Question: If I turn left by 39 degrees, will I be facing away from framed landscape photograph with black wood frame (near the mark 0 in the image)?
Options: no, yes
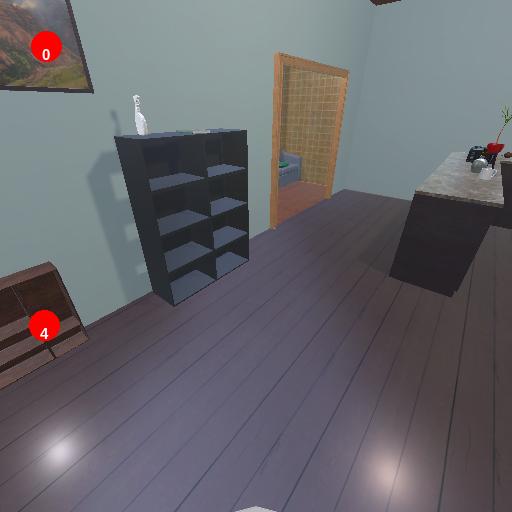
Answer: no